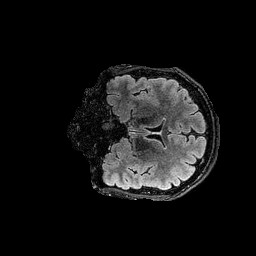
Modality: FLAIR
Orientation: coronal
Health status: ill
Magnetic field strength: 3 T